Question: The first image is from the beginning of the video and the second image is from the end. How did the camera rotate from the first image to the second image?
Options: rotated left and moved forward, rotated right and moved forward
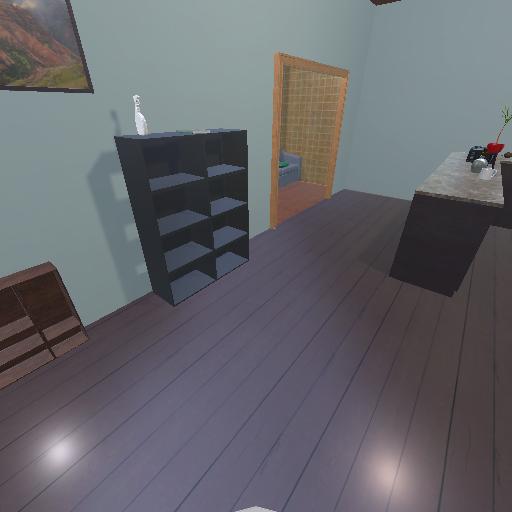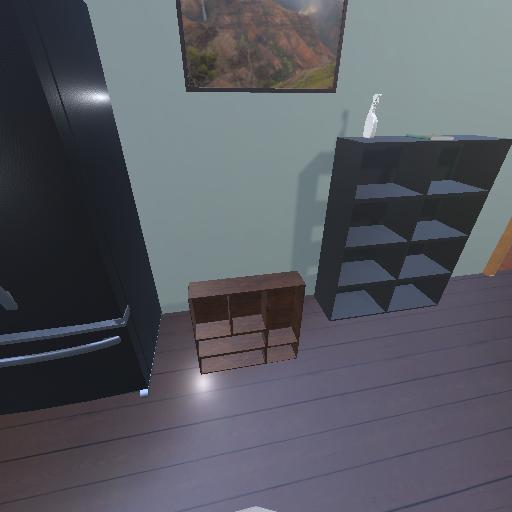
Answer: rotated left and moved forward